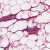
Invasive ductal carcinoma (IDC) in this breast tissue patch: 0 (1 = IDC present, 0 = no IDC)